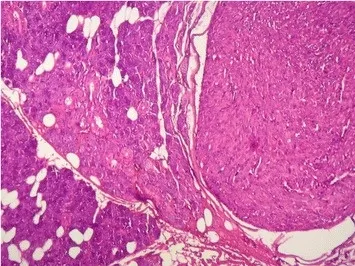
Tumor cells infiltrating the adjacent parenchyma (hematoxylin and eosin stain, original magnification x 200).
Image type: pathology (h&e)